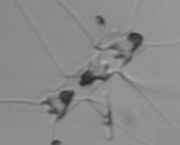
Label: Chaetoceros_didymus